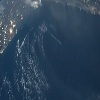
Label: water